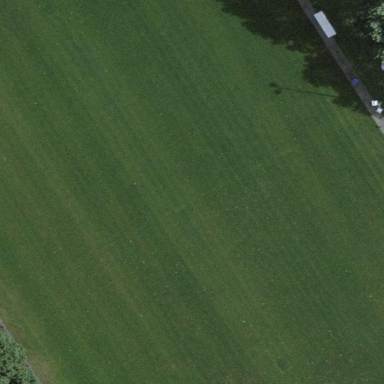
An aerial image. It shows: Soccer pitch for leisureland activities.